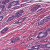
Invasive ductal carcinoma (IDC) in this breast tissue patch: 1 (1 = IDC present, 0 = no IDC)